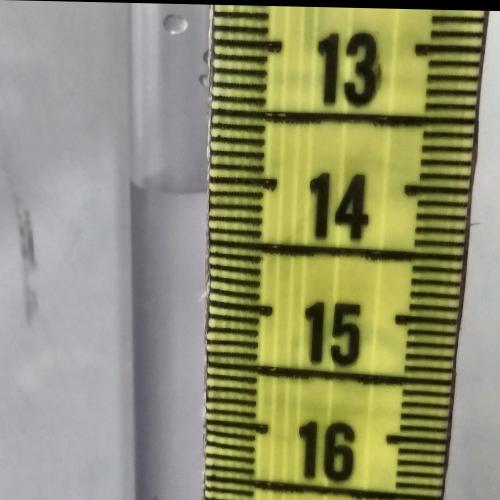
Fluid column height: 14.1 cm